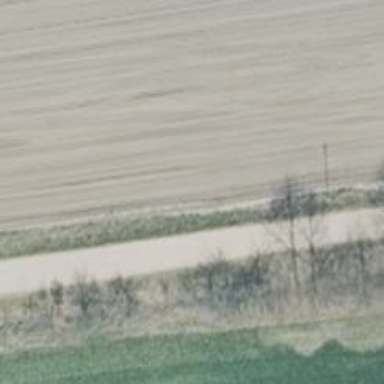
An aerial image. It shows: Paved track with grade2 tracktype.